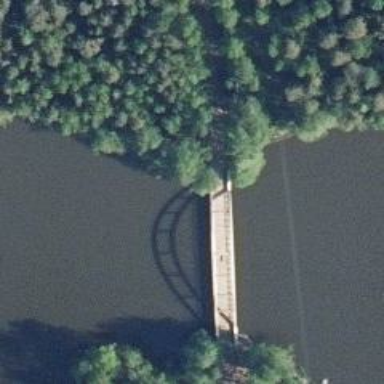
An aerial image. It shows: Historic arch bridge for cyclists.